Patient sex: M
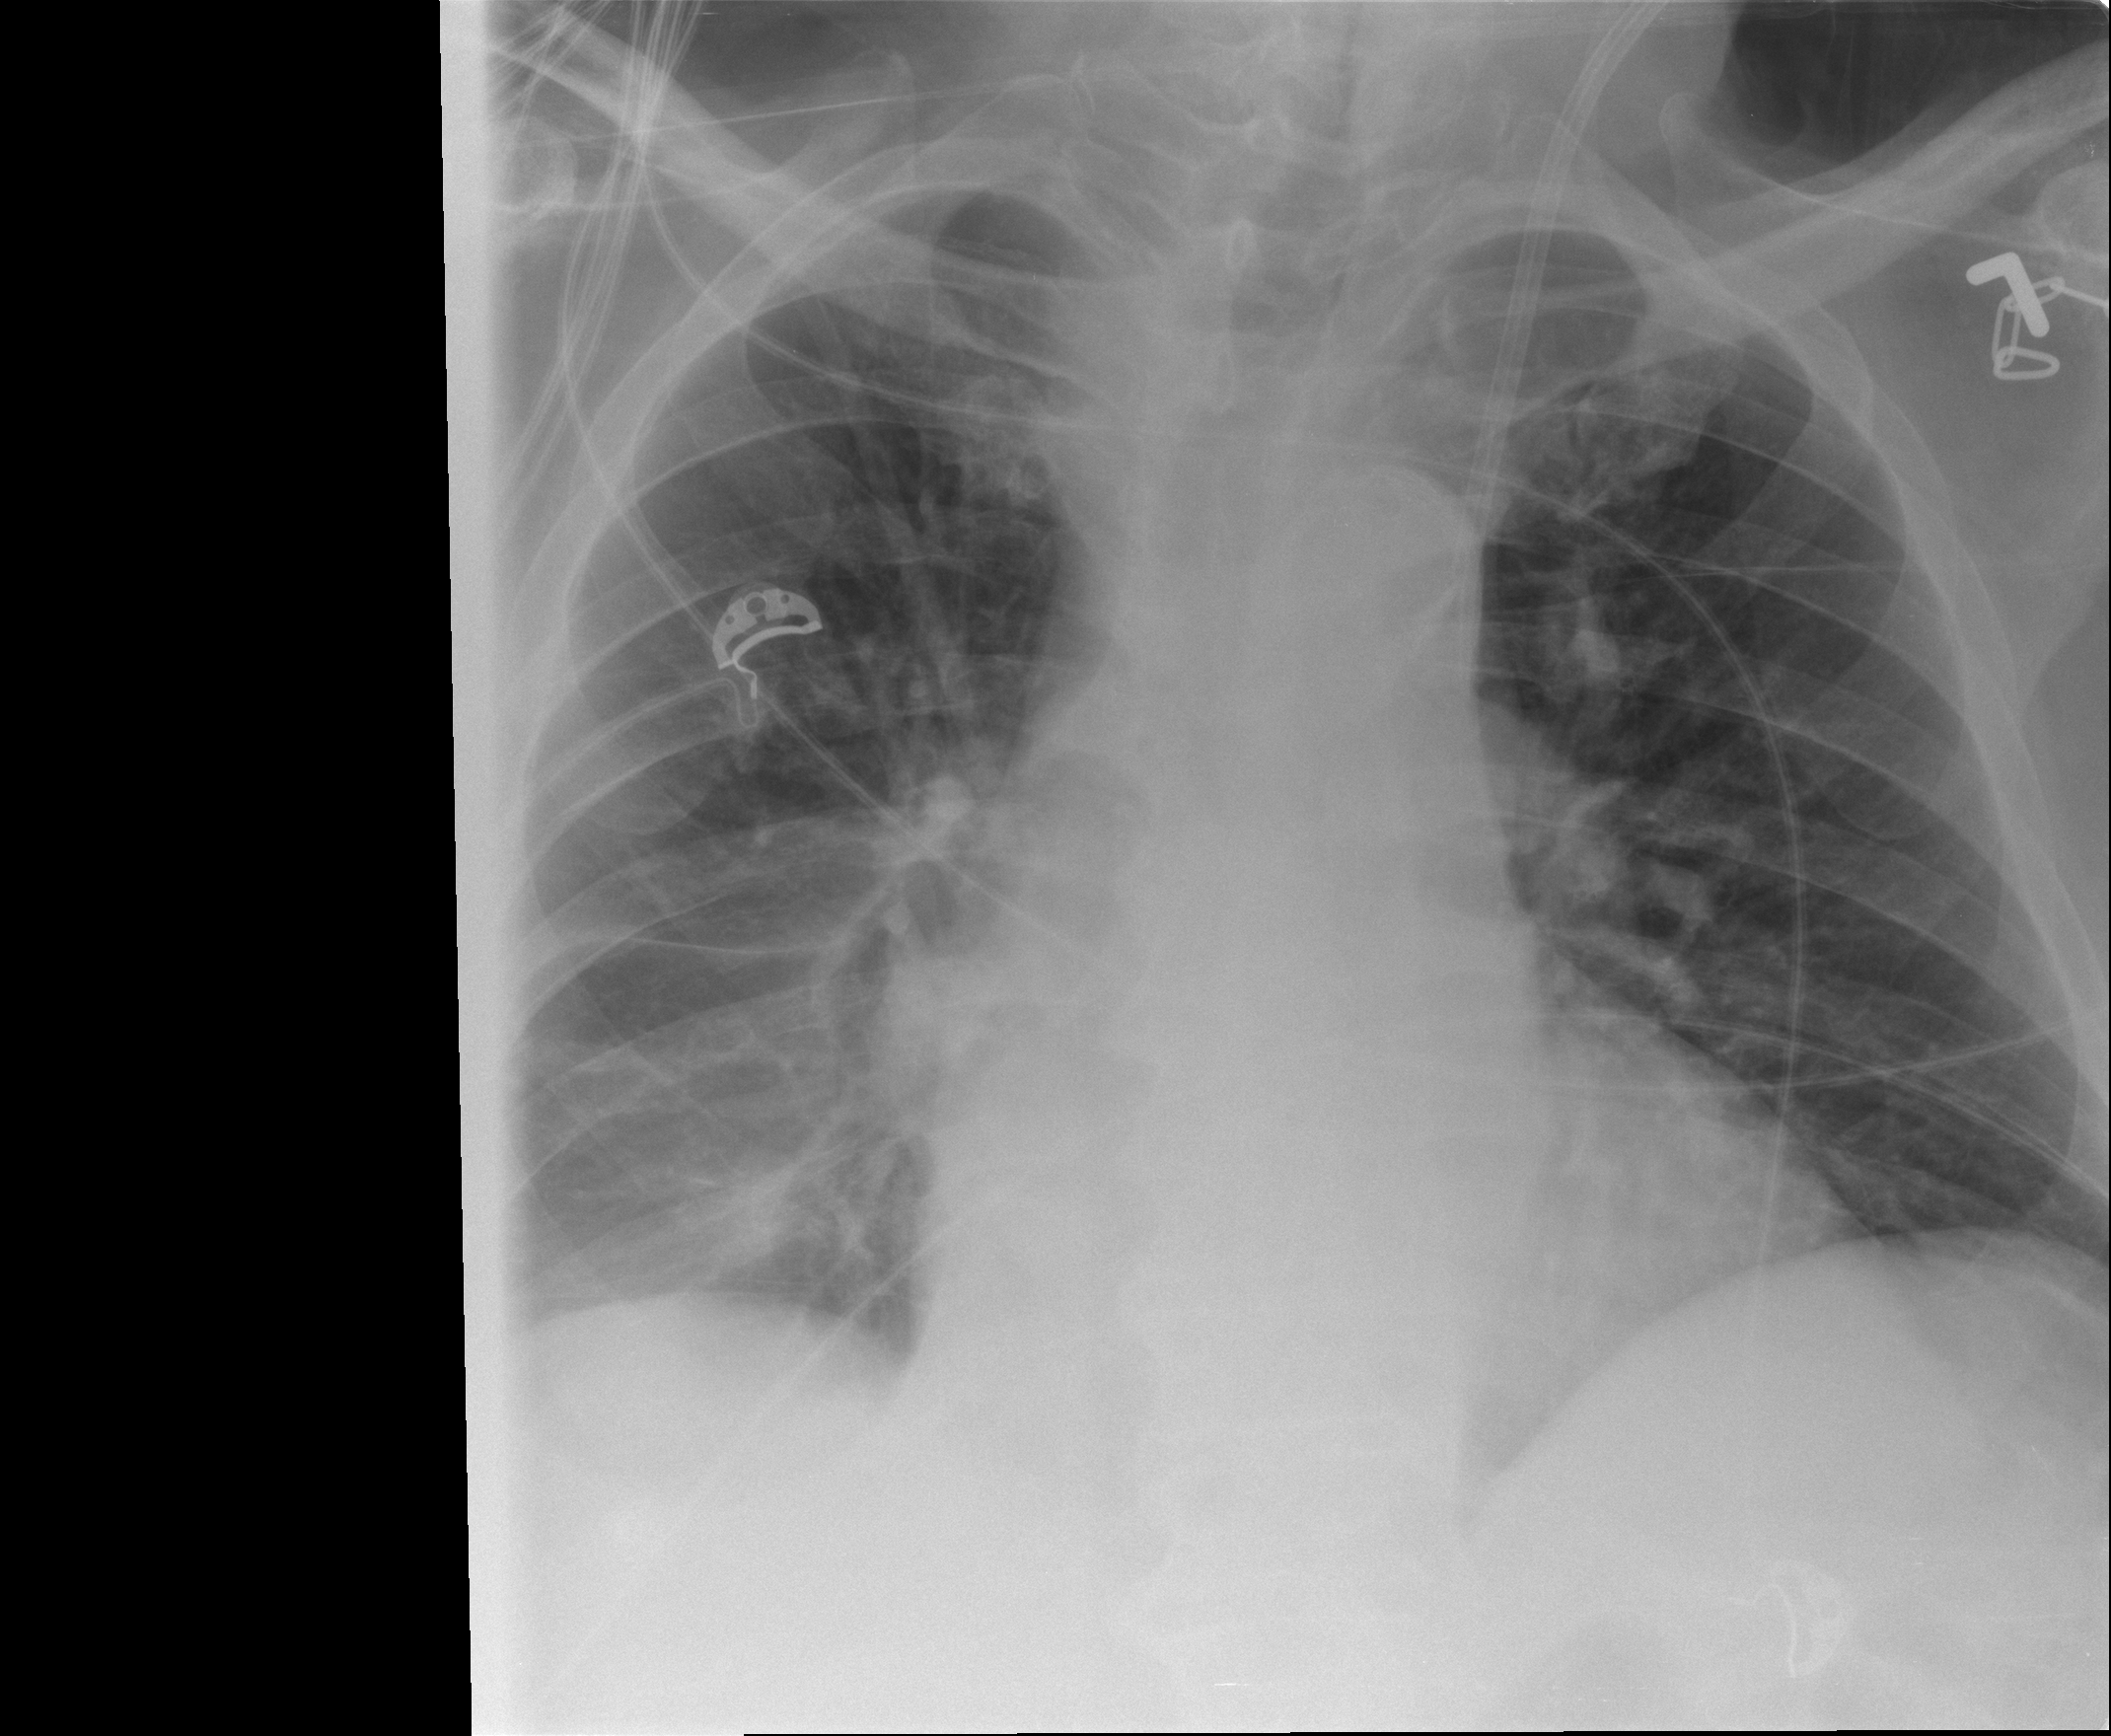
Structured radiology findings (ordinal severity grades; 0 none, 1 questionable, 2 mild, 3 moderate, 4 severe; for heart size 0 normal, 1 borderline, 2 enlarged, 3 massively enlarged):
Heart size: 1
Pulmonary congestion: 0
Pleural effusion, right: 0
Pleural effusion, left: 0
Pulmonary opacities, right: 1
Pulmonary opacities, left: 0
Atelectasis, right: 2
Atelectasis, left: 0